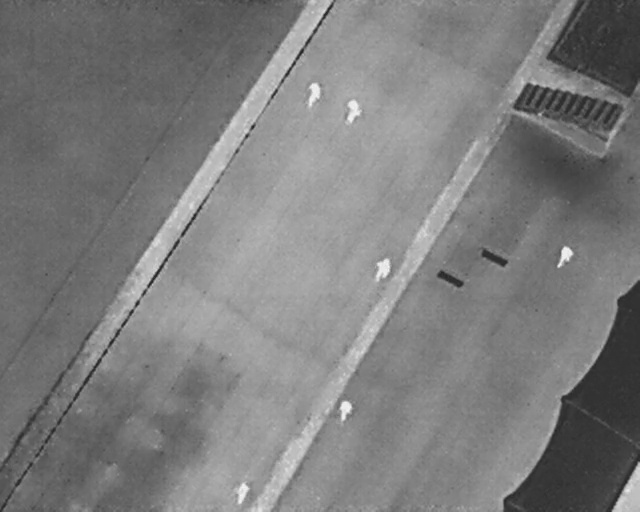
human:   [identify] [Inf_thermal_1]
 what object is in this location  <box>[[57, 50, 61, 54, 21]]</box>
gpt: <ref>1 large person at the center</ref>